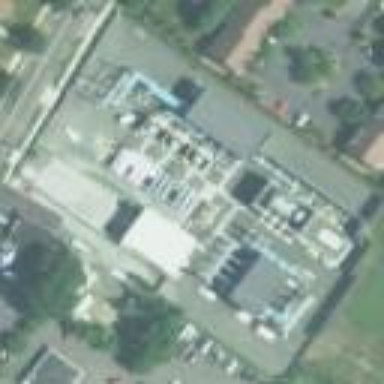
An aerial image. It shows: Outdoor power substation.